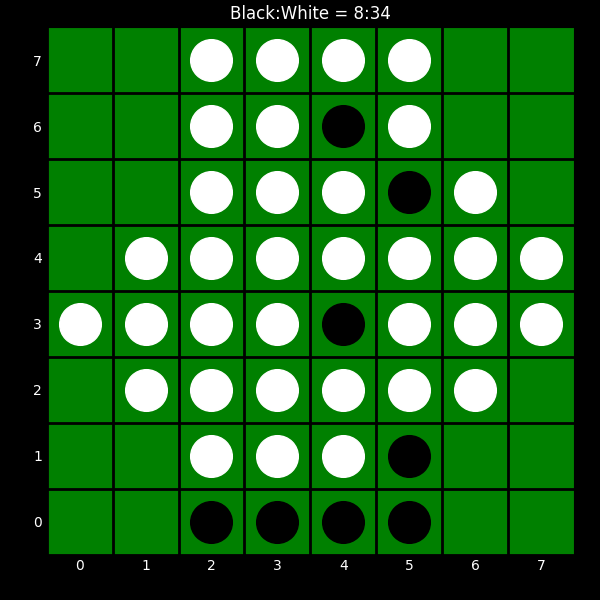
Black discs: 8
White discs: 34